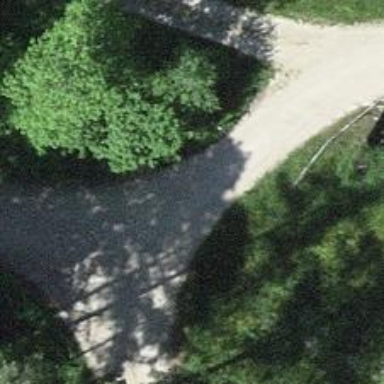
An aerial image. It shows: Gravel track with grade2 tracktype and no sidewalk.